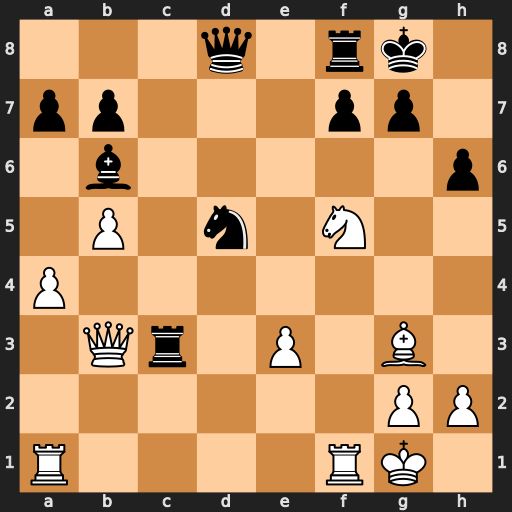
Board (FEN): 3q1rk1/pp3pp1/1b5p/1P1n1N2/P7/1Qr1P1B1/6PP/R4RK1
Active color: w
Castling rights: -
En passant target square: -
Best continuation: Qxd5 Qxd5 Ne7+ Kh7 Nxd5